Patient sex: F
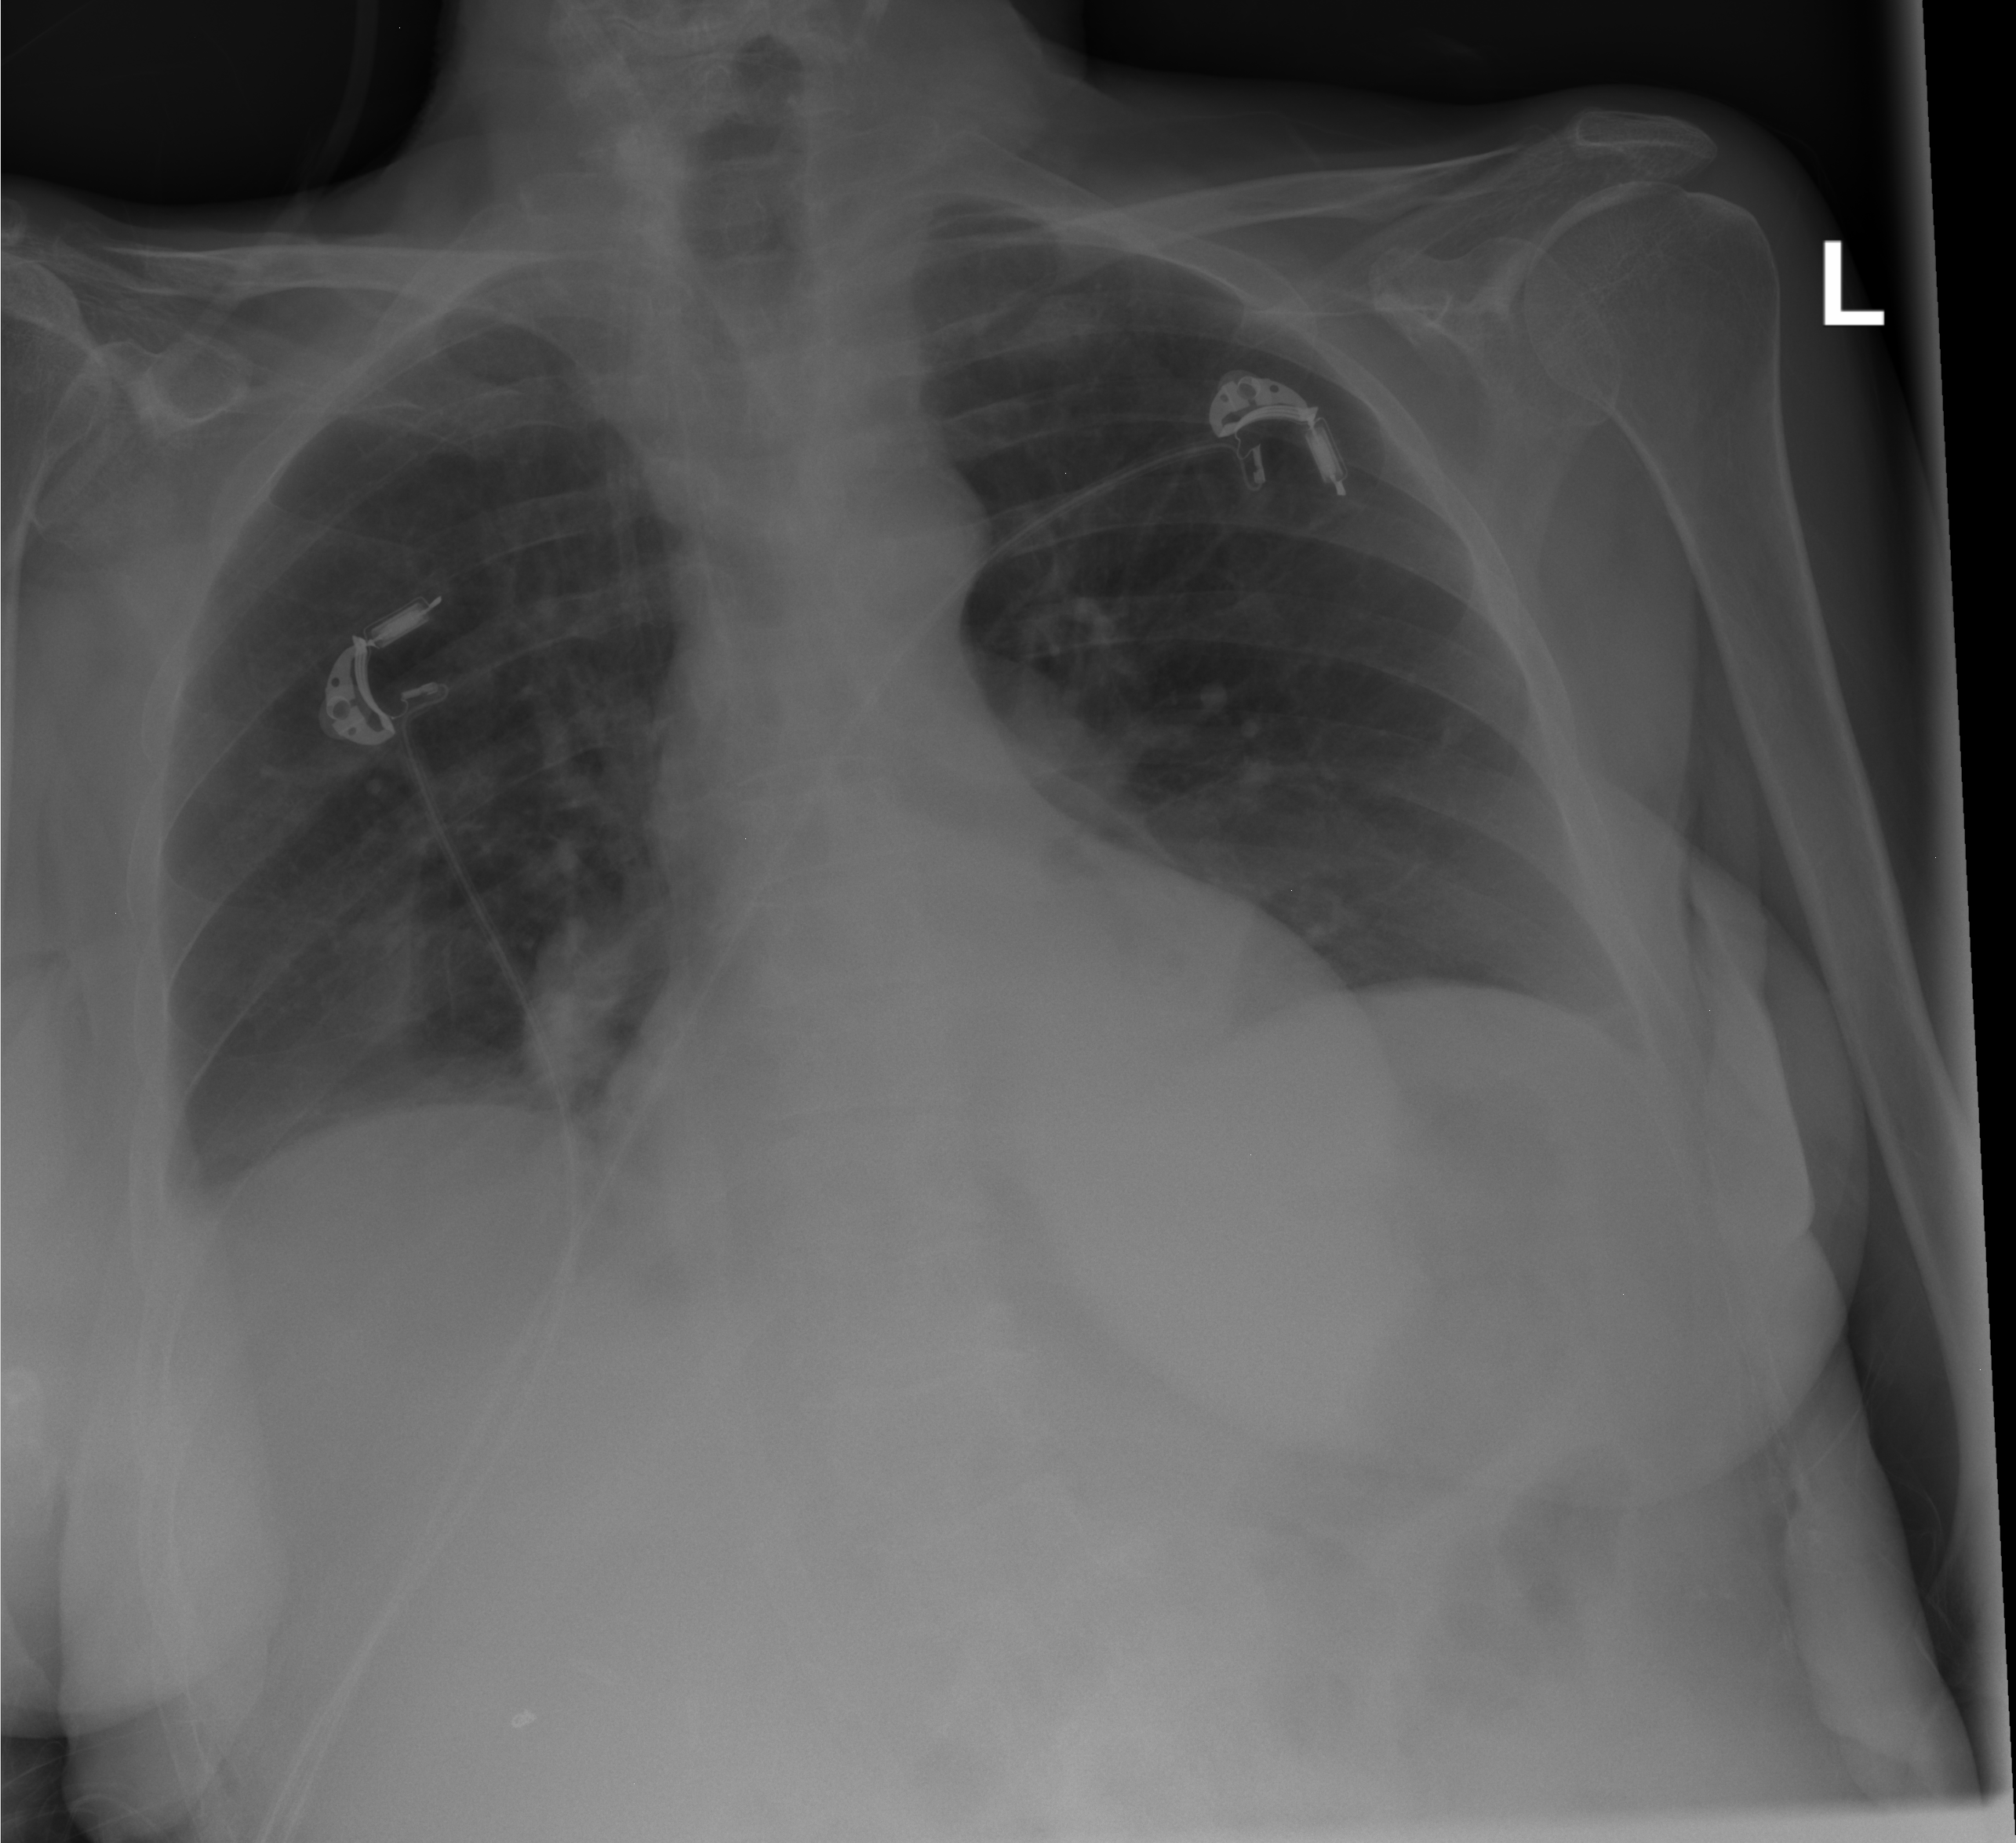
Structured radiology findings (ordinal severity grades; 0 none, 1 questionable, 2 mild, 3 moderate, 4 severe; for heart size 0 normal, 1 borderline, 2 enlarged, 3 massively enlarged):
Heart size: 2
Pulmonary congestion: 0
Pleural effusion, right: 2
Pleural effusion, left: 2
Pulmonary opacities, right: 2
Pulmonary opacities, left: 0
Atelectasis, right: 2
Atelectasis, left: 0